Question: I have two functions and . I am writing message into the pipe from writer() function and reading it from the reader() function. The problem I am facing is that message is being written in the pipe, but it's not getting read. Maybe there is problem in opening pipe for reading. The code is:
'''
#include<iostream>
#include<stdio.h>
#include<unistd.h>
#include<sys/types.h>
#include<sys/stat.h>
#include<fcntl.h>
using namespace std;
//edit
int fifo = mkfifo("/tmp/mypipe", S_IWUSR | S_IRUSR | S_IRGRP | S_IROTH);
void writer()
{
char message[] = "this is a message";
int fd;
fd = open("pipe" , O_WRONLY);
write(fd , message , sizeof(message));
cout<<"message wrote: "<<message<<"
"; // gives output
} // message wrote: this is a message
void reader()
{
char buffer[100];
int fd;
fd = open("pipe" , O_RDONLY);
read(fd , buffer , 100);
cout<<"message is: "<<buffer<<"
"; // gives output
} // message is:
int main()
{
writer();
reader();
return 0;
}
'''
I've debugged it, and I think the problem is, fifo is not being created correctly. I don't know how to resolve this. Need more help.

Thank you for any help.
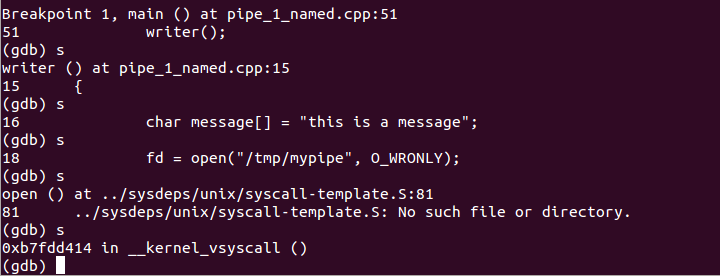
Answer: My guess is that you have not created the pipe in a correct way. Take a look at the <URL>.
something like 'mkfifo("/tmp/pipe", 0666)', before you open '/tmp/pipe' in the reader/writer.
Also take a look at the <URL>:
> The kernel maintains exactly one pipe object for each FIFO special
file that is opened by at least one process. The FIFO must be opened
on both ends (reading and writing) before data can be passed.
Normally, opening the FIFO blocks until the other end is opened also.
So your problem now is, that the 'open(..., O_WRONLY)' blocks until the reader opens the file.
To try it out, let just the reader run and then use 'echo "test" > /tmp/pipe'.
Or use threads, i just tried it out.
'''
int main() {
mkfifo(fifo_name.c_str(), 0666);
std::thread w(writer);
std::thread r(reader);
w.join();
r.join();
unlink(fifo_name.c_str());
return 0;
}
'''
you also have to '#include <thread>', add this compiler flag: '-std=c++0x' and add the following library to the linker: '-lpthread'.